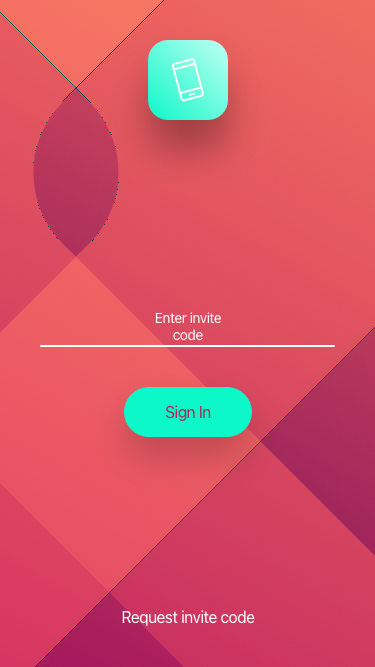
Text in this UI design:
Request invite code
Sign In
Enter invite code